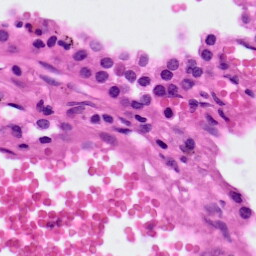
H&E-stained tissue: Lung